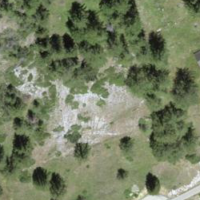
EUNIS habitat code: 32
Species observed at this site:
Cuculus canorus